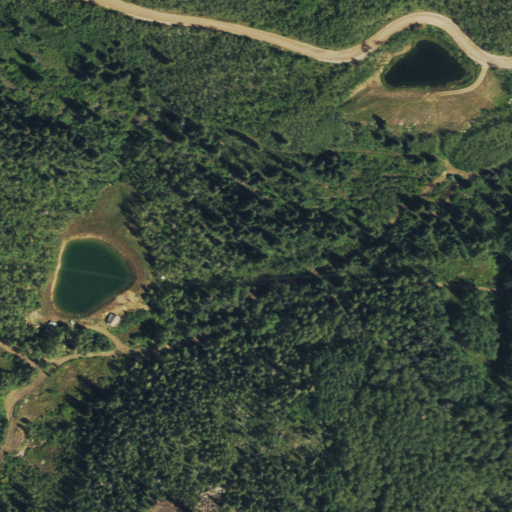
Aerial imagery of valley in Colorado named Babbish Gulch containing deciduous forest and open development